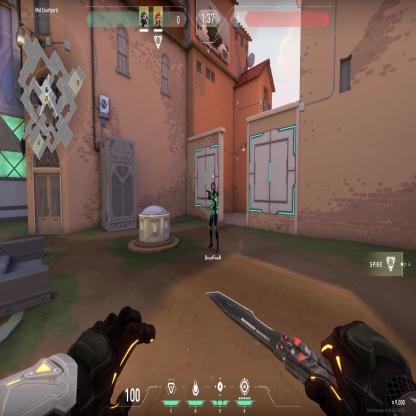
Label: teammate